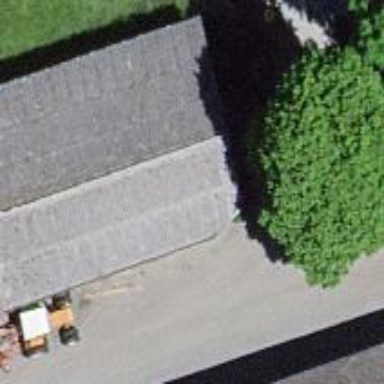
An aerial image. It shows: Garage building.